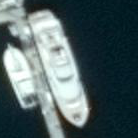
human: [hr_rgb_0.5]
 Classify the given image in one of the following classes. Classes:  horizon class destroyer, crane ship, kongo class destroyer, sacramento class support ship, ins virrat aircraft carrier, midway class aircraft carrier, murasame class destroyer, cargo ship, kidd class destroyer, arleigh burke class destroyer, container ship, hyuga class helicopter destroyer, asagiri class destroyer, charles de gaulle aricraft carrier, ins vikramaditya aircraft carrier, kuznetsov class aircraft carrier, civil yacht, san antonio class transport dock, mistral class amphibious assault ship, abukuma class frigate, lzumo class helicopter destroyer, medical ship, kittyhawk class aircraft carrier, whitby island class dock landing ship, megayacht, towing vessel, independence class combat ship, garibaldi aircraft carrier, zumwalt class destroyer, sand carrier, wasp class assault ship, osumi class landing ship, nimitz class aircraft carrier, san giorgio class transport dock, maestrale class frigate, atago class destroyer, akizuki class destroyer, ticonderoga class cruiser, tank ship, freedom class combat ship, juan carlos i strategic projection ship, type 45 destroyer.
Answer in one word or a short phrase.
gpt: Civil yacht